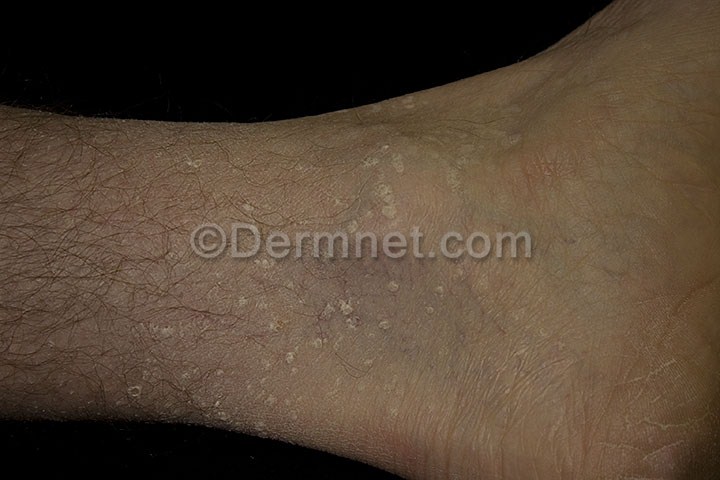
Disease: Seborrheic Keratoses and other Benign Tumors